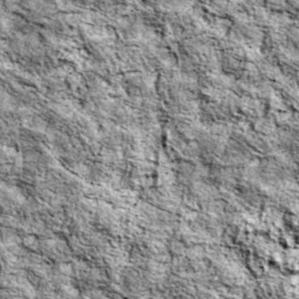
Label: non_frost